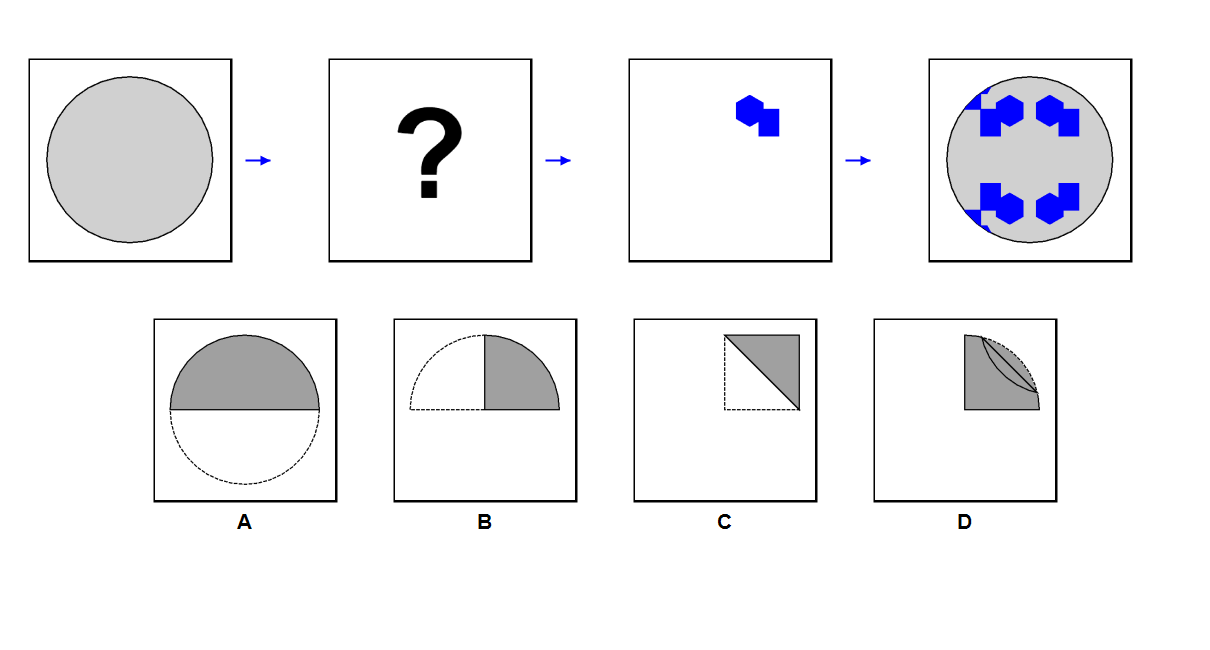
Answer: C